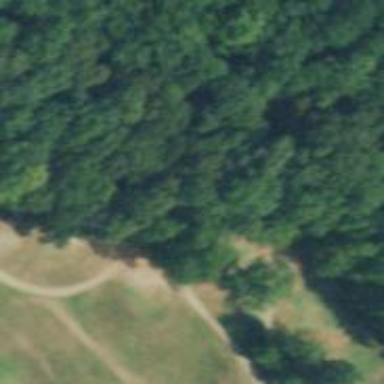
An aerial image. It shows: Golf tee.